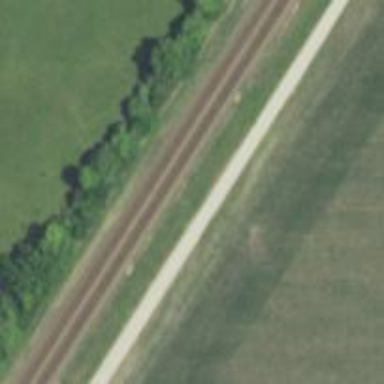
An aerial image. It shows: Railway with two tracks.